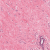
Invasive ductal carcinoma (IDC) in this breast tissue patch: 0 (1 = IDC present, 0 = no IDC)